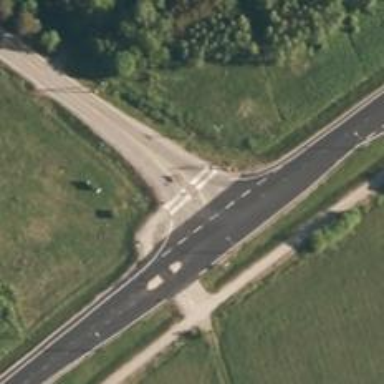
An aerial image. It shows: Crossing on asphalt cycleway.